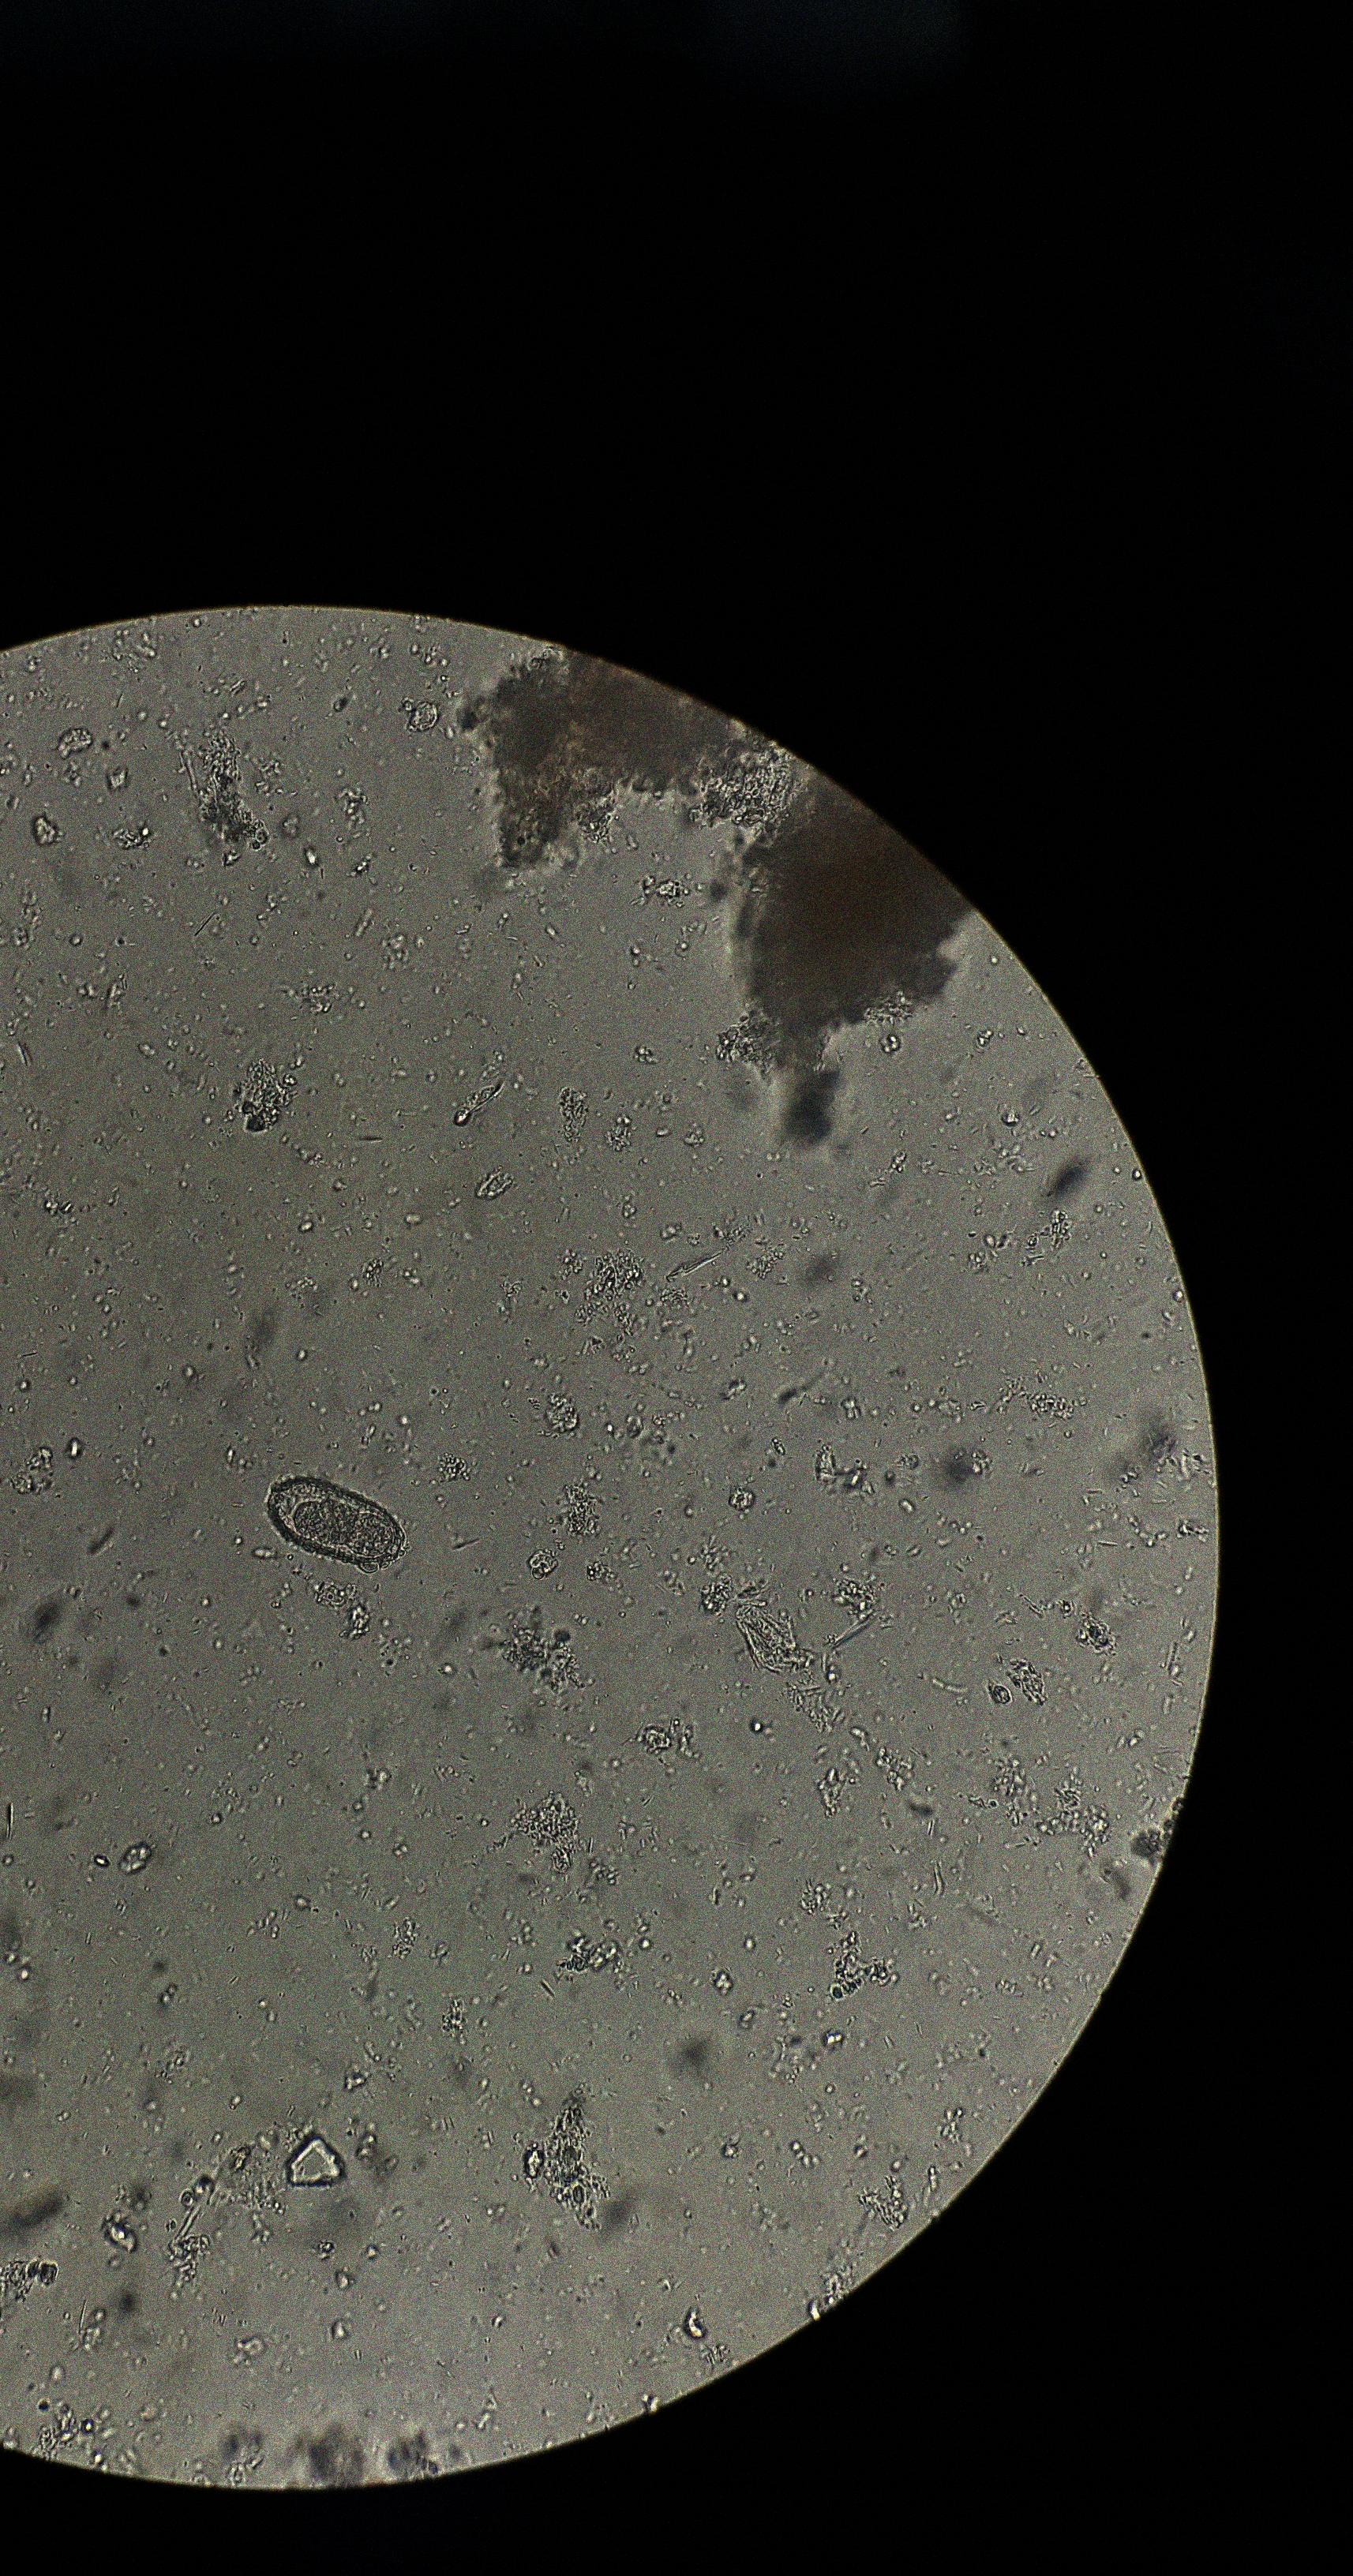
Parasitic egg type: Capillaria philippinensis